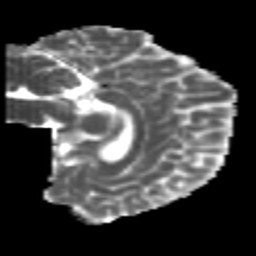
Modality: MD
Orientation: sagittal
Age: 24
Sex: female
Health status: healthy
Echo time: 0.074 s